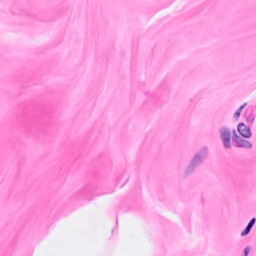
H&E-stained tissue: Breast